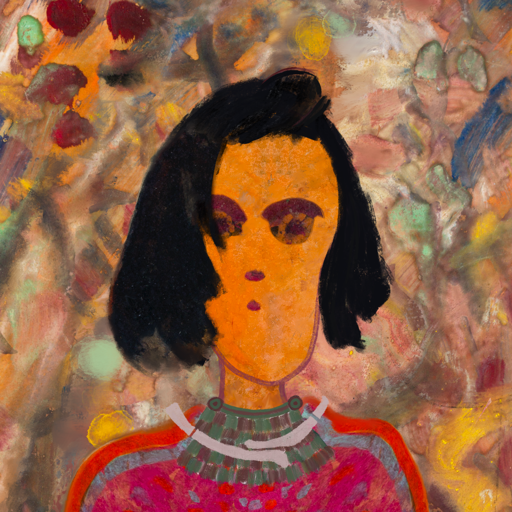
Background: Mother_And_Son_Mother, Head And Neck Front: Hypocrite, Face Front: Doll, Bust: Sisters, Hair Front: Mosgoul, Head Accessory: Blank, Second Necklace: After_Raid, Necklace: Hypocrite_2, Baby: Blank